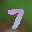
Label: 7